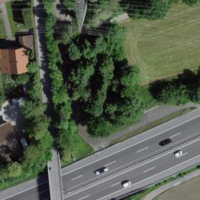
EUNIS habitat code: 57
Species observed at this site:
Cornus sanguinea